Question: I am trying to get my Azure application through the Microsoft Platform Ready test. I have successfully got the test up and running, but it fails on just one of the test cases. This is the output:
'''
======================================================================
Log generated by Microsoft Platform Ready Test Tool - Version 2.0.0.0
======================================================================
Test name: MyTest v4
Test date: 05/17/2012 08:37:45
Tested on: Physical Machine
Test for: Microsoft Windows Azure
======================================================================
Test case/Verification: TC 16 - If the application has HTTPS URL then is it using
port 443 for SSL configuration?
======================================================================
SSL not configured for the application.
Test Status: Fail
======================================================================
Test case/Verification: TC 16 - If the application has HTTPS URL then is it using
port 443 for SSL configuration?
05/17/2012 08:37:46 End of Log.
======================================================================
'''
The service has one web role (two instances, to pass the resiliency test, TC 10), and there are two endpoints:
- -
(I also have RDP enabled, which is opening port 3389.)
In the MPR setup, I am giving the public key of the SSL cert, downloaded through a web browser, as the 'Service Certificate File'. I'm pretty sure that is the right thing to do(?).

I have run the MPR Tool against the https endpoint 'Application URL', and it still returns failed for test case 16 - I have no idea why. Can anyone help?
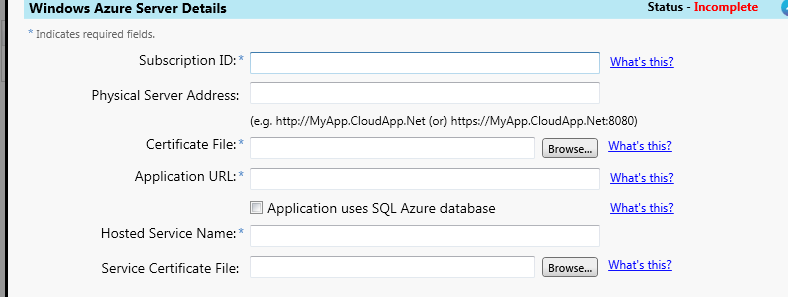
Answer: The problem is that MPR tool which is available to download is outdated and by some reason when someone download this tool they get old outdated tool, due to CDN cache or something, I am really surprised why it is keep happening.
What you do is please directly contact MPR Support team at mprsupport@microsoft.com and they will provide you a link to download the newer MPR tool which will not show this problem.
I am going to blog about this issue now as it is still causing problem to users and thats bad.